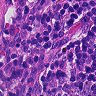
Metastatic tissue present: no